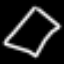
Label: diamond